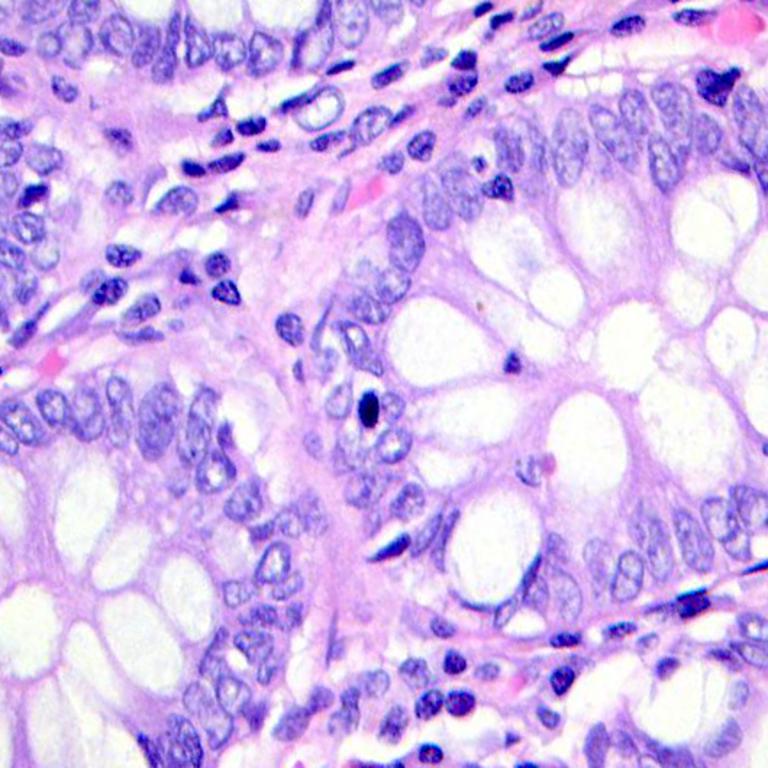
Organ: colon
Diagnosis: benign